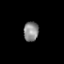
Tissue: prostate
Cell type: T cells
Senescence score: 0.6855
Nuclear area (px): 287
Mean DAPI intensity: 136.885